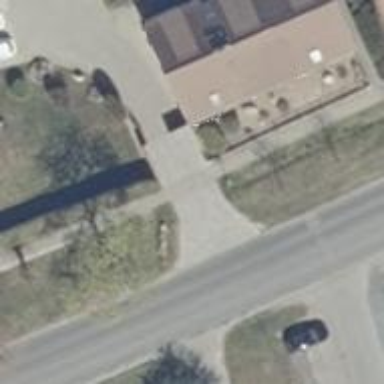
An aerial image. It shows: Sidewalk along the footway.